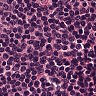
Metastatic tissue present: no